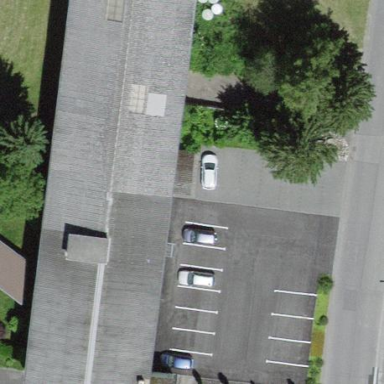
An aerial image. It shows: Commercial building.